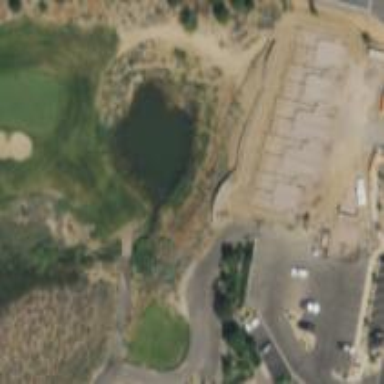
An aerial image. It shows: Path designated for golf carts.